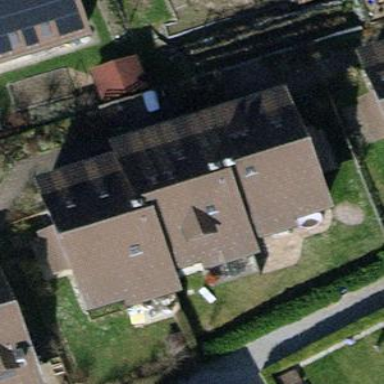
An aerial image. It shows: Terrace-style building with gabled roof.